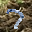
Label: 7